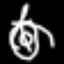
Label: donut